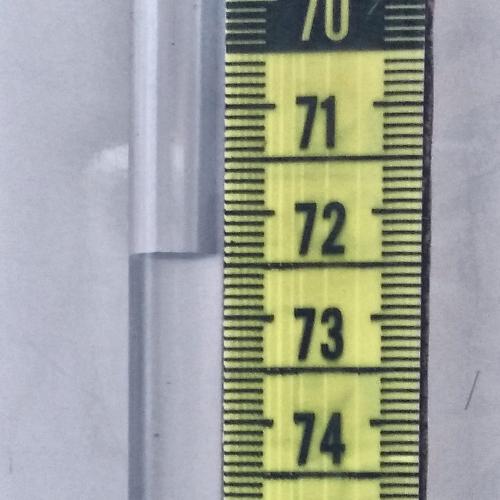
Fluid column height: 72.4 cm